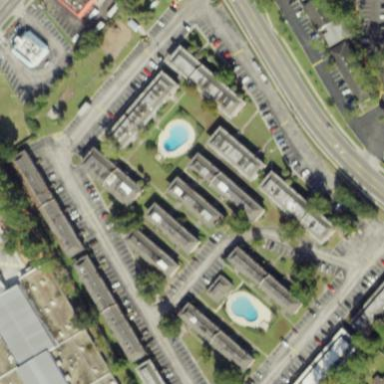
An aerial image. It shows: Residential area with apartments.